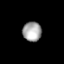
Tissue: lung
Cell type: Others
Senescence score: 0.1922
Nuclear area (px): 363
Mean DAPI intensity: 164.785